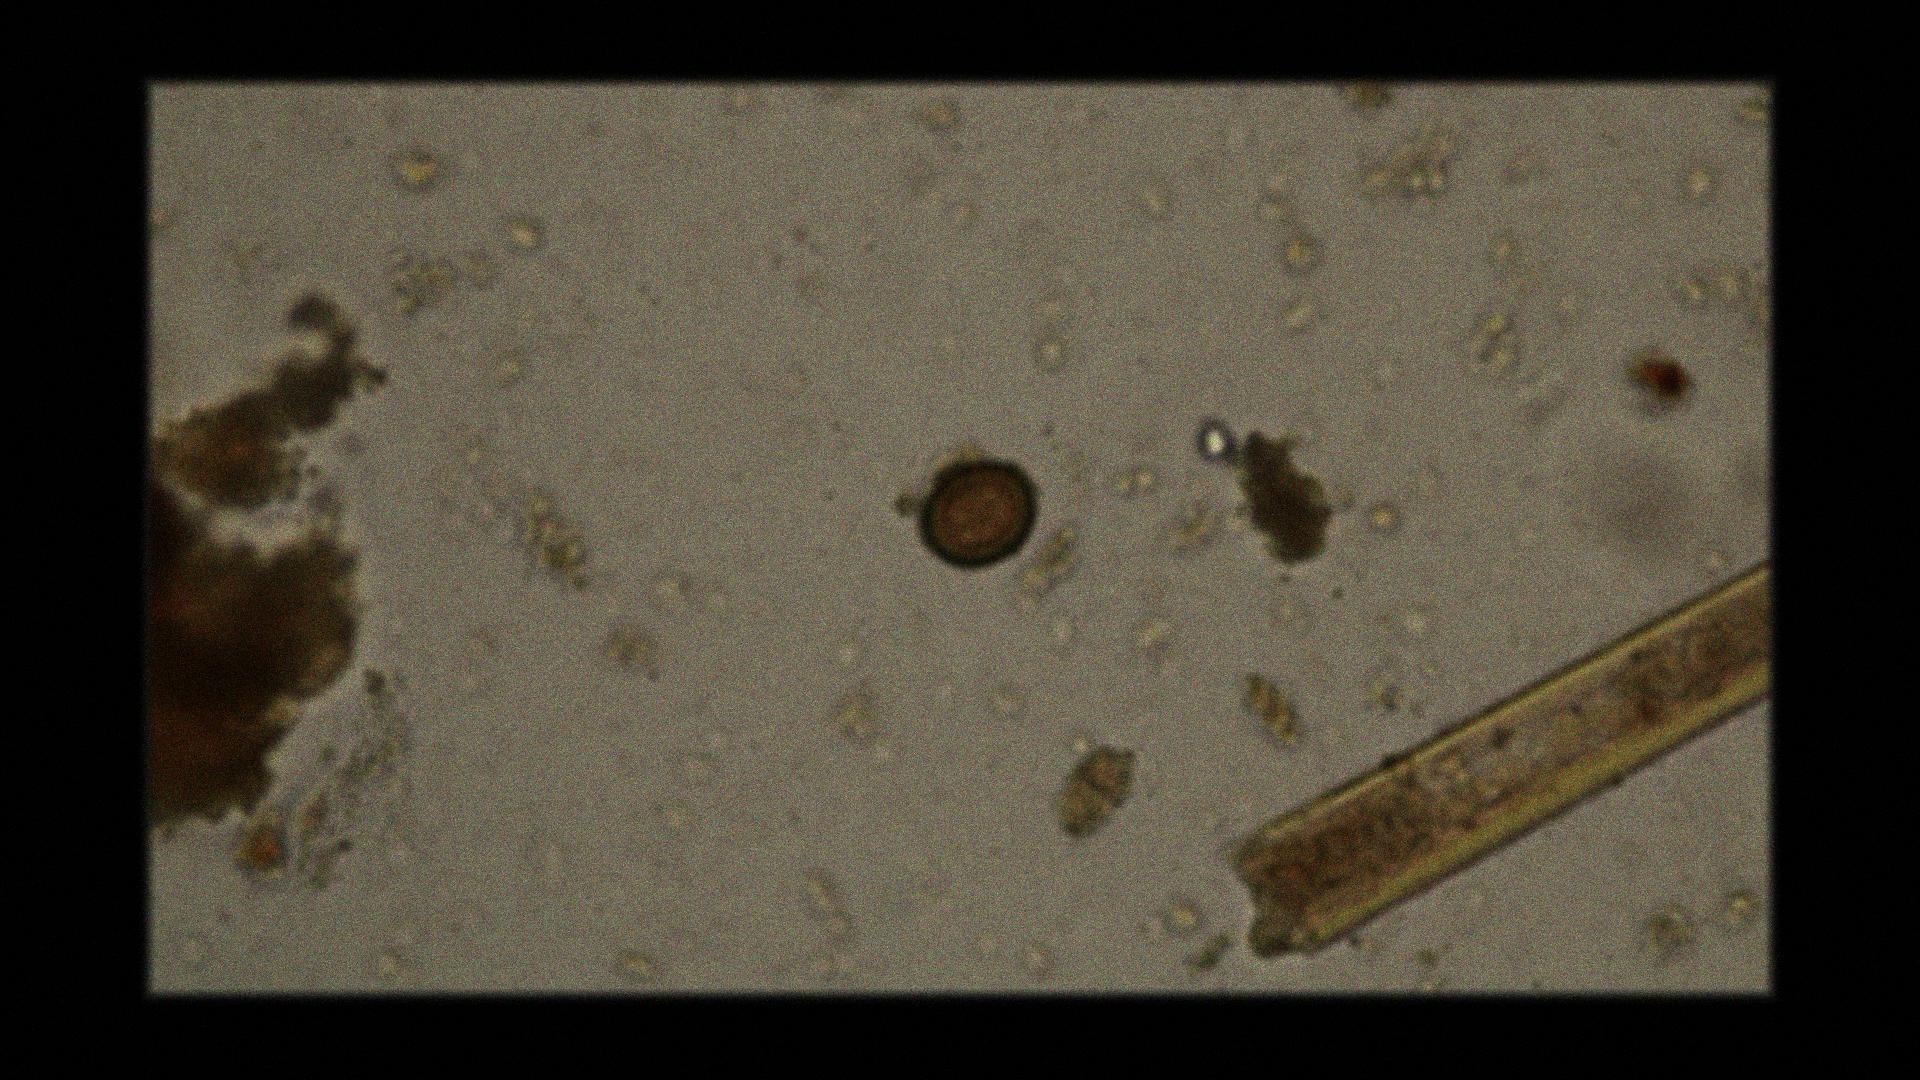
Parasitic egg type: Taenia spp. egg